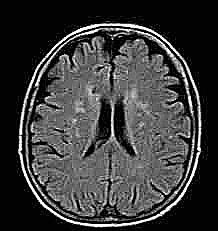
Label: notumor